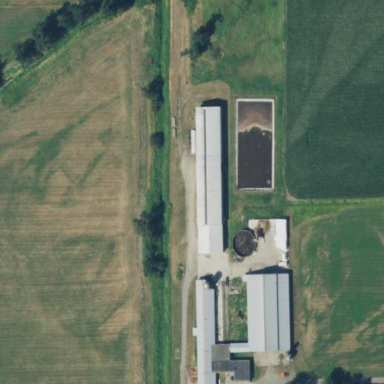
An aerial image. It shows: Farmyard area.